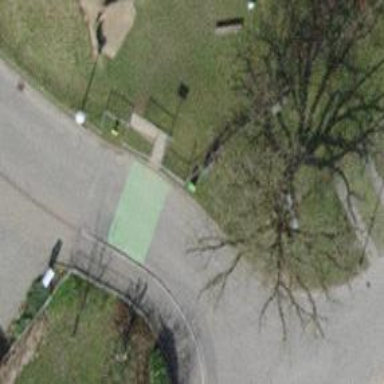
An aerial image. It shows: Cycle barrier.